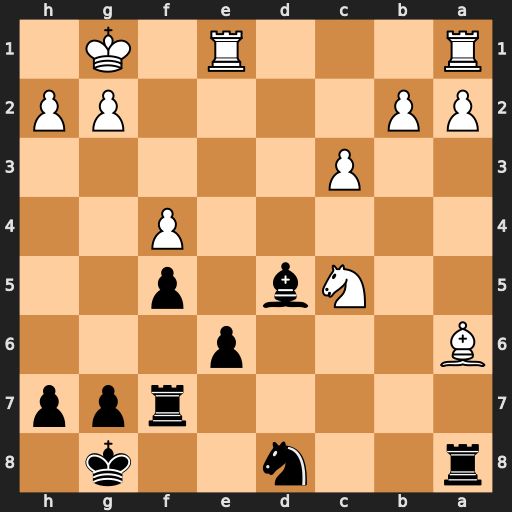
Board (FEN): r2n2k1/5rpp/B3p3/2Nb1p2/5P2/2P5/PP4PP/R3R1K1
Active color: b
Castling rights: -
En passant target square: -
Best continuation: Rc7 b4 Rxc5 bxc5 Rxa6